Question: Let me thanks you guys at the Stack Overflow community for helping me with various Django and Apache (with mod_wsgi) errors. I've asked about 5 related questions so far and now I'm getting closer and closer to getting my content out on a production site!
So I know there are many similar questions about this and I have read a <URL>.
I read about 'STATIC_URL', 'STATIC_ROOT', the (soon to be obsolete) 'ADMIN_MEDIA_PREFIX', and setting a 'Alias /media/ ...' in the Apache configuration. I tried to test out each solution one by one, but I couldn't get anything working.
Here is what my admin site looks like right now

I'm also having a weird case where subdomain works on my server. For example I was trying to set up my server so that <URL>.
Anyway here are my files on the server which is running 'CentOS' (not sure which version), 'Apache 2.2.15', 'Python 2.6.6', 'django 1.3.1', and 'mod_wsgi 3.2'.
I will post what I think is the most relevant files and configuration below:
Apache throws these errors everytime I restart
'''
[Wed Feb 29 01:45:36 2012] [error] Exception KeyError: KeyError(140249420548064,) in <module 'threading' from '/usr/lib64/python2.6/threading.pyc'> ignored
[Wed Feb 29 01:45:36 2012] [error] Exception KeyError: KeyError(140249420548064,) in <module 'threading' from '/usr/lib64/python2.6/threading.pyc'> ignored
[Wed Feb 29 01:45:36 2012] [error] Exception KeyError: KeyError(140249420548064,) in <module 'threading' from '/usr/lib64/python2.6/threading.pyc'> ignored
[Wed Feb 29 01:45:36 2012] [error] Exception KeyError: KeyError(140249420548064,) in <module 'threading' from '/usr/lib64/python2.6/threading.pyc'> ignored
[Wed Feb 29 01:45:36 2012] [error] Exception KeyError: KeyError(140249420548064,) in <module 'threading' from '/usr/lib64/python2.6/threading.pyc'> ignored
[Wed Feb 29 01:45:36 2012] [error] Exception KeyError: KeyError(140249420548064,) in <module 'threading' from '/usr/lib64/python2.6/threading.pyc'> ignored
[Wed Feb 29 01:45:36 2012] [error] Exception KeyError: KeyError(140249420548064,) in <module 'threading' from '/usr/lib64/python2.6/threading.pyc'> ignored
[Wed Feb 29 01:45:36 2012] [error] Exception KeyError: KeyError(140249420548064,) in <module 'threading' from '/usr/lib64/python2.6/threading.pyc'> ignored
[Wed Feb 29 01:45:36 2012] [notice] SIGHUP received. Attempting to restart
[Wed Feb 29 00:45:36 2012] [error] Exception KeyError: KeyError(140249420548064,) in <module 'threading' from '/usr/lib64/python2.6/threading.pyc'> ignored
[Wed Feb 29 01:45:36 2012] [notice] Digest: generating secret for digest authentication ...
[Wed Feb 29 01:45:36 2012] [notice] Digest: done
[Wed Feb 29 01:45:36 2012] [warn] mod_wsgi: Compiled for Python/2.6.2.
[Wed Feb 29 01:45:36 2012] [warn] mod_wsgi: Runtime using Python/2.6.6.
[Wed Feb 29 01:45:36 2012] [notice] Apache/2.2.15 (Unix) mod_auth_pgsql/2.0.3 PHP/5.3.3 mod_ssl/2.2.15 OpenSSL/1.0.0-fips mod_wsgi/3.2 Python/2.6.6 mod_perl/2.0.4 Perl/v5.10.1 configured -- resuming normal operations
'''
Here is '/var/www/html/mysite/apache/apache_django_wsgi.conf' which gets loaded into my 'httpd.conf' with the option 'NameVirtualHost *:80'
'''
<VirtualHost *:80>
ServerName django.satoshi.example.com
ErrorLog "/var/log/httpd/django_error_log"
WSGIDaemonProcess django
WSGIProcessGroup django
Alias /media/ "/usr/lib/python2.6/site-packages/django/contrib/admin/media"
<Directory "/usr/lib/python2.6/site-packages/django/contrib/admin/media">
Order allow,deny
Options Indexes
Allow from all
IndexOptions FancyIndexing
</Directory>
<Directory "/var/www/html/mysite">
Order allow,deny
Options Indexes
Allow from all
IndexOptions FancyIndexing
</Directory>
WSGIScriptAlias / "/var/www/html/mysite/apache/django.wsgi"
<Directory "/var/www/html/mysite/apache">
Order deny,allow
Allow from all
</Directory>
</VirtualHost>
'''
Here is '/var/www/html/mysite/apache/django.wsgi'
'''
import os
import sys
paths = [
'/var/www/html/mysite',
'/var/www/html',
'/usr/lib/python2.6/site-packages/',
]
for path in paths:
if path not in sys.path:
sys.path.append(path)
os.environ['DJANGO_SETTINGS_MODULE'] = 'mysite.settings'
import django.core.handlers.wsgi
application = django.core.handlers.wsgi.WSGIHandler()
'''
And finally here is part of '/var/www/html/mysite/settings.py'
'''
# Absolute filesystem path to the directory that will hold user-uploaded files.
# Example: "/home/media/media.lawrence.com/media/"
MEDIA_ROOT = ''
# URL that handles the media served from MEDIA_ROOT. Make sure to use a
# trailing slash.
# Examples: "http://media.lawrence.com/media/", "http://example.com/media/"
MEDIA_URL = ''
# Absolute path to the directory static files should be collected to.
# Don't put anything in this directory yourself; store your static files
# in apps' "static/" subdirectories and in STATICFILES_DIRS.
# Example: "/home/media/media.lawrence.com/static/"
PROJECT_ROOT = os.path.normpath(os.path.dirname(__file__))
STATIC_ROOT = os.path.join(PROJECT_ROOT, 'static')
# URL prefix for static files.
# Example: "http://media.lawrence.com/static/"
STATIC_URL = '/static/'
# URL prefix for admin static files -- CSS, JavaScript and images.
# Make sure to use a trailing slash.
# Examples: "http://foo.com/static/admin/", "/static/admin/".
ADMIN_MEDIA_PREFIX = '/static/admin/'
# Additional locations of static files
STATICFILES_DIRS = (
# Put strings here, like "/home/html/static" or "C:/www/django/static".
# Always use forward slashes, even on Windows.
# Don't forget to use absolute paths, not relative paths.
)
# List of finder classes that know how to find static files in
# various locations.
STATICFILES_FINDERS = (
'django.contrib.staticfiles.finders.FileSystemFinder',
'django.contrib.staticfiles.finders.AppDirectoriesFinder',
# 'django.contrib.staticfiles.finders.DefaultStorageFinder',
)
'''
Let me know if you guys need any other files. Thanks in advance!
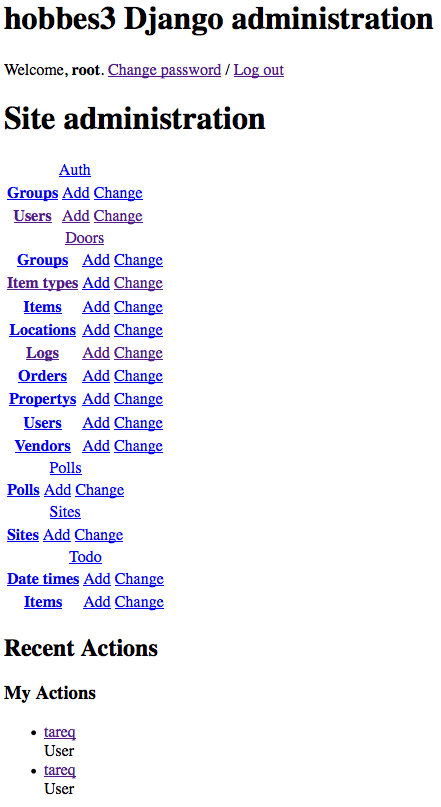
Answer: I think you should change:
'''
Alias /media/ "/usr/lib/python2.6/site-packages/django/contrib/admin/media"
'''
to:
'''
Alias /static/admin/ "/usr/lib/python2.6/site-packages/django/contrib/admin/media"
'''
Because you have:
'''
ADMIN_MEDIA_PREFIX = '/static/admin/'
'''